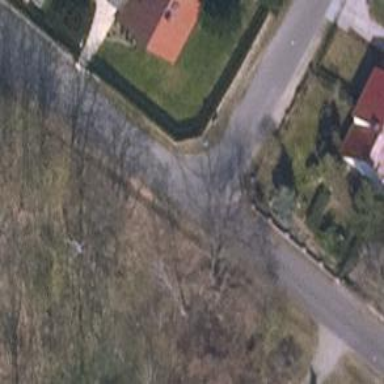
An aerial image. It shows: Residential road with asphalt surface.